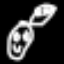
Label: frog